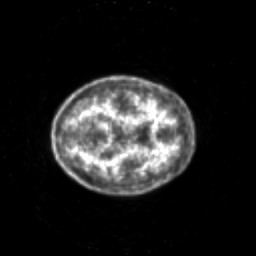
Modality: PET
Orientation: axial
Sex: female
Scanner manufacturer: siemens